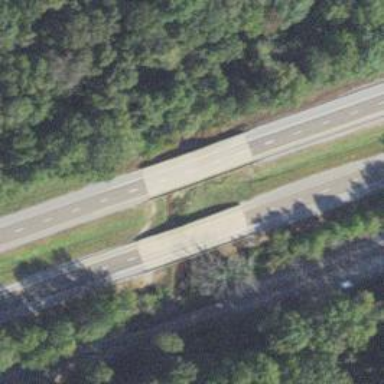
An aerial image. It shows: Beam bridge on trunk highway.